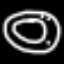
Label: donut